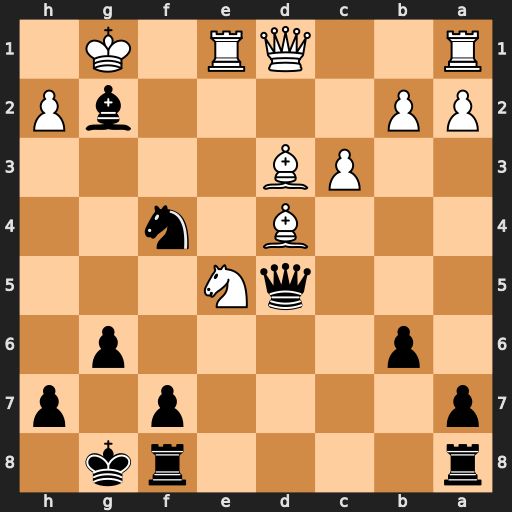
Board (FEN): r4rk1/p4p1p/1p4p1/3qN3/3B1n2/2PB4/PP4bP/R2QR1K1
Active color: b
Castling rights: -
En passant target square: -
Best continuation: Nh3#